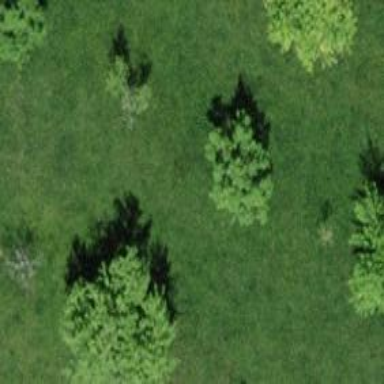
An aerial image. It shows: Broadleaved tree with lush foliage.